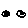
Label: cat